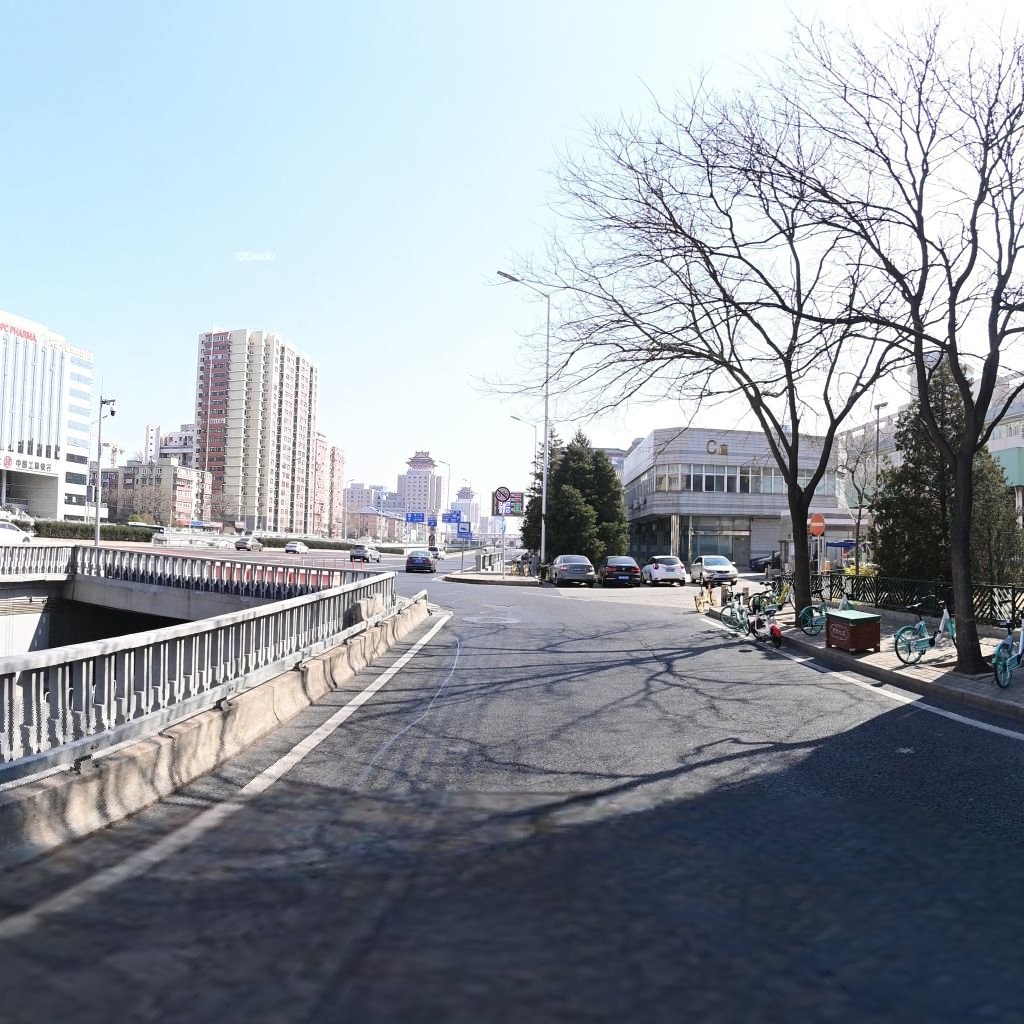
Region: Haidian
Road damage annotations: longitudinal patch, manhole cover, longitudinal crack